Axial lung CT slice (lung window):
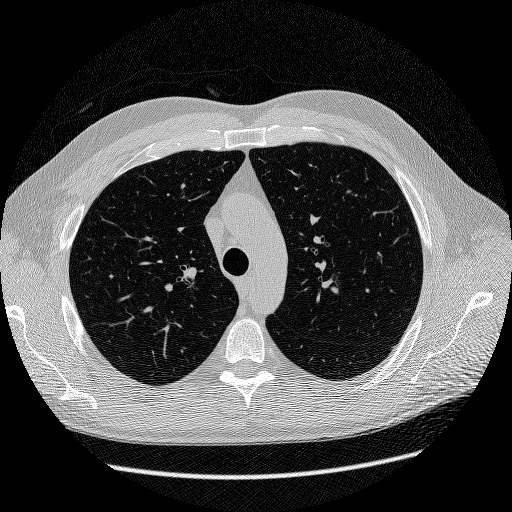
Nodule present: no